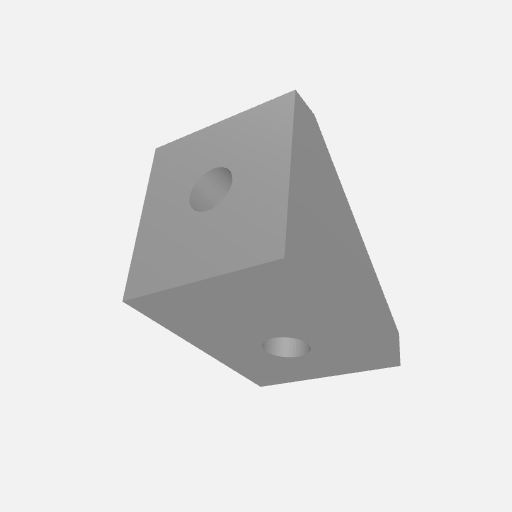
Part: GussetedAngleMount1-2